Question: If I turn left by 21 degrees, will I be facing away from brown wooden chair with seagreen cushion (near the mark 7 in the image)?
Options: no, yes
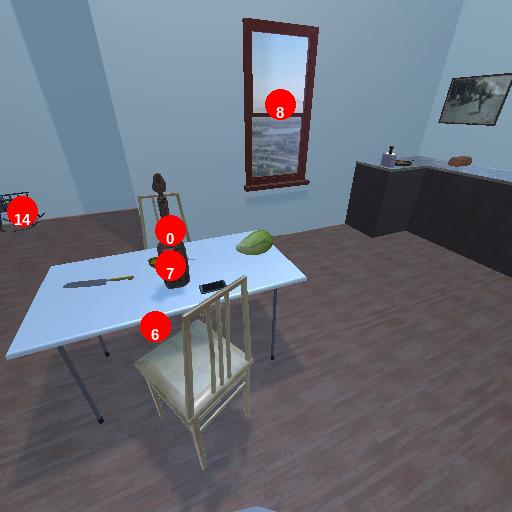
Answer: no